Interaction volume radius: 5 \u00c5
Interaction volume height: 40 \u00c5
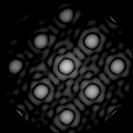
Disorder parameter: 0.03846